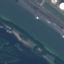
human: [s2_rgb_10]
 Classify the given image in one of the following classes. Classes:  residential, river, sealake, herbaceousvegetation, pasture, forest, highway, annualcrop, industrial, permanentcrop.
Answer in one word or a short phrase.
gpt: River